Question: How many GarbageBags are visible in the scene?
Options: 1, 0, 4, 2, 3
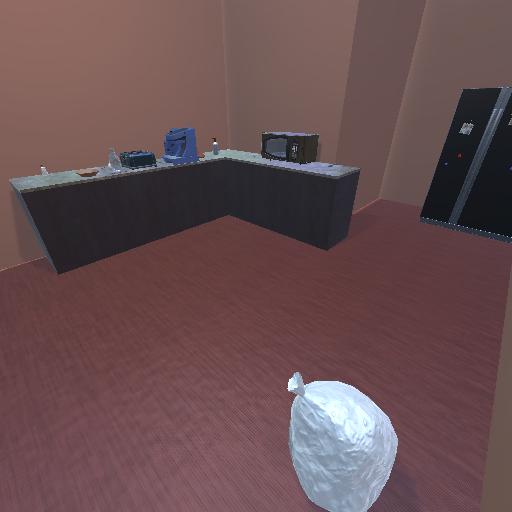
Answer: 1